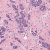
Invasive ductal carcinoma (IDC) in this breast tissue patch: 1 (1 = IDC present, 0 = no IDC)